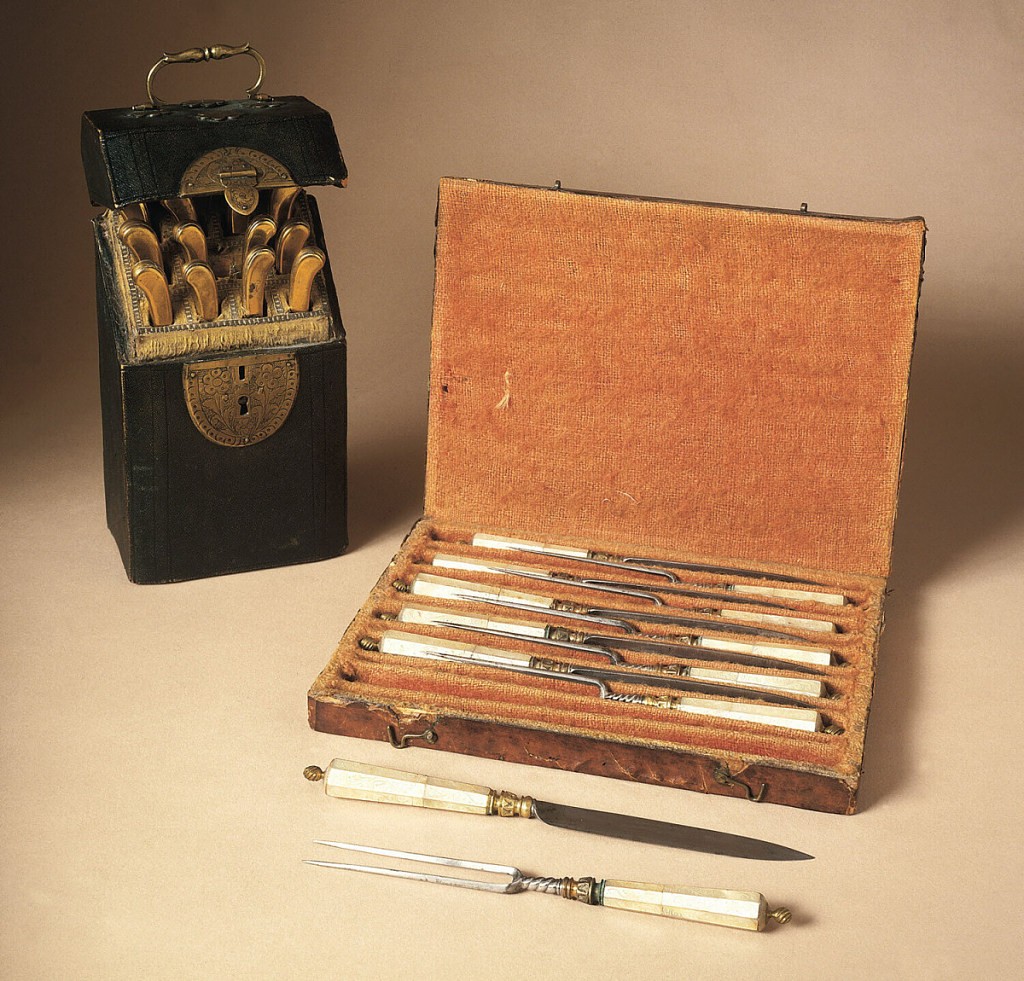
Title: Fork
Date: ca. 1720–40
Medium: Brass, steel
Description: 1985-103-277-a/m: The blade with lower edge tapering towards the poi...;     1985-103-277-a: Flat rectangular case for twelve implements. Lid d...;     1985-103-277-b: Two long straight tines, rounded shoulders, spiral...;     1985-103-277-c: Two long straight tines, rounded shoulders, spiral...;     1985-103-277-d: Two long straight tines, rounded shoulders, spiral...;     1985-103-277-e: Two long straight tines, rounded shoulders, spiral...;     1985-103-277-f: Two long straight tines, rounded shoulders, spiral...;     1985-103-277-g: Two long straight tines, rounded shoulders, spiral...;     1985-103-277-h: The blade with lower edge tapering towards the poi...;     1985-103-277-i: The blade with lower edge tapering towards the poi...;     1985-103-277-j: The blade with lower edge tapering towards the poi...;     1985-103-277-k: The blade with lower edge tapering towards the poi...;     1985-103-277-l: brass. The blade with lower edge tapering towards ...;     1985-103-277-m: The blade with lower edge tapering towards the poi...;     1985-103-279-a: Rectangular wooden case, covered with shark skin, ...;     1985-103-279-b: Sabre-shaped blade with plain bolster. Flat pistol...;     1985-103-279-c: Knife has straight upper edge, lower edge tapering...;     1985-103-279-d: Knife has straight upper edge, lower edge tapering...;     1985-103-279-e: Knife has straight upper edge, lower edge tapering...;     1985-103-279-f: Knife has straight upper edge, lower edge tapering...;     1985-103-279-g: Knife has straight upper edge, lower edge tapering...;     1985-103-279-h: Two tines fork with  V-shaped join, baluster-shape...;     1985-103-279-i: Knife has straight upper edge, lower edge tapering...;     1985-103-279-j: Knife has straight upper edge, lower edge tapering...;     1985-103-279-k: Knife has straight upper edge, lower edge tapering...;     1985-103-279-l: Knife has straight upper edge, lower edge tapering...;     1985-103-279-m: Knife has straight upper edge, lower edge tapering...